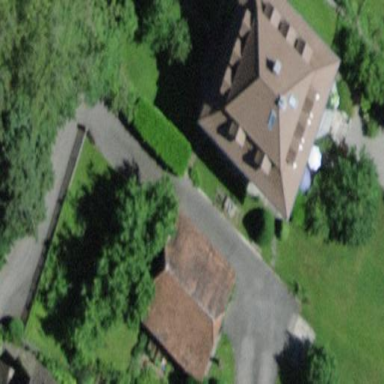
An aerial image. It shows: Garage.